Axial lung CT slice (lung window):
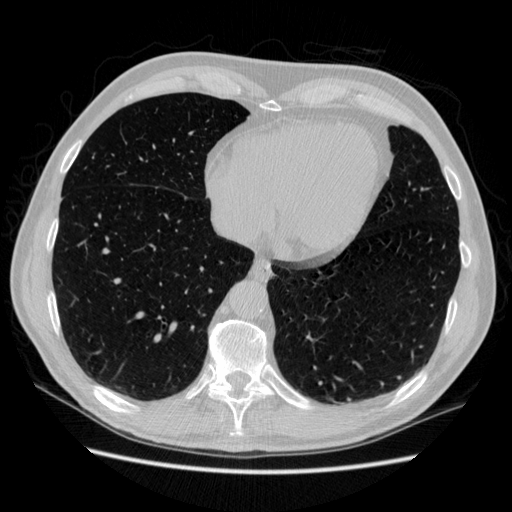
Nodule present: no